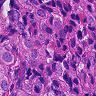
Metastatic tissue present: yes